Question: I have an app that generates a .pdf file from a picture. If I go read the file in the same session as I took the picture, the file shows up properly.
However, if I restart the application, the file does not open. Obviously nothing changes in the code of the application when the app restarts, so the location references remain the same.
The file is being saved to this location:
'''
/var/mobile/Containers/Data/Application/E119DC03-347B-4C84-B07B-C607D40D26B9/Documents/Test_1_Mod.pdf
'''
The odd part is that if I go to the "devices" section of Xcode, I can see the files in the Documents folder, before and after restarting the application:

Here's how I'm getting the location to save the file:
'''
NSArray *arrayPaths =
NSSearchPathForDirectoriesInDomains(
NSDocumentDirectory,
NSUserDomainMask,
YES);
NSString *path = [arrayPaths objectAtIndex:0];
modified_pdfFileName = [path stringByAppendingPathComponent:modified_filename_pdf];
'''
So, am I saving the file in the wrong location?
Does the file move, somehow during the restart?
Any suggestion for this issue?
Thanks
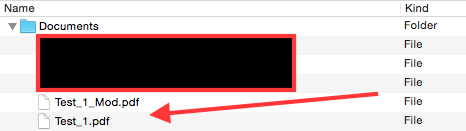
Answer: You shouldn't store raw file paths for persistence (or if you do, know that the root can move on you). A better practice would be to only store the relative part of the path and always attach it to the current "root" path in question (particularly if you might be sharing data across devices as with iCloud).
Still, it is common to take the shortcut, so here's some quick-and-dirty code to take a file path (assumed to be in the Documents directory, you can tweak to taste if you're using a different location) and update it to the current Documents path.
'''
+ (NSString *)rebasePathToCurrentDocumentPath:(NSString *)currentFilePath
{
NSString *fileComponent = [currentFilePath lastPathComponent];
NSArray *currentDocumentDir = NSSearchPathForDirectoriesInDomains (NSDocumentDirectory, NSUserDomainMask, YES);
NSString *currentDocumentPath = [currentDocumentDir objectAtIndex: 0];
NSString *rebasedFilePath = [currentDocumentPath stringByAppendingPathComponent:fileComponent];
return rebasedFilePath;
}
'''
Attach this to a utils class or otherwise integrate it into your flow..